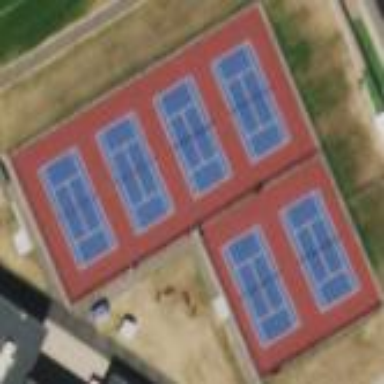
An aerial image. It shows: Tennis court on pitch designated for leisure land.